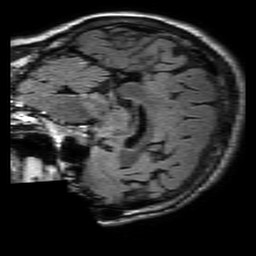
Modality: FLAIR
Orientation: sagittal
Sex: female
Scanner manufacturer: philips
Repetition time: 11 s
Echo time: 0.125 s